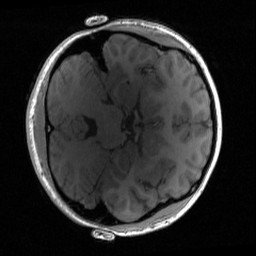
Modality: T1w
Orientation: axial
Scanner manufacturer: siemens
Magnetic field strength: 3 T
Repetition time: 2 s
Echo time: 0.0022 s